Interaction volume radius: 10 \u00c5
Interaction volume height: 15 \u00c5
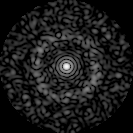
Disorder parameter: 0.8443